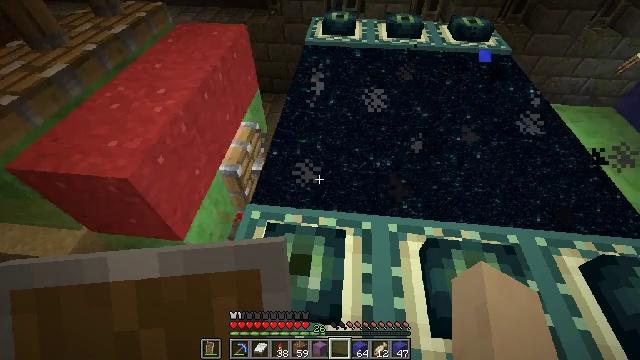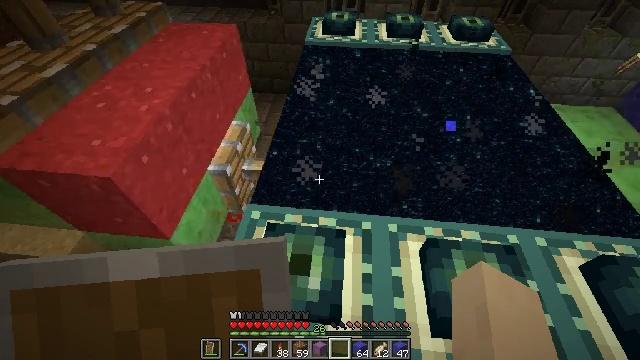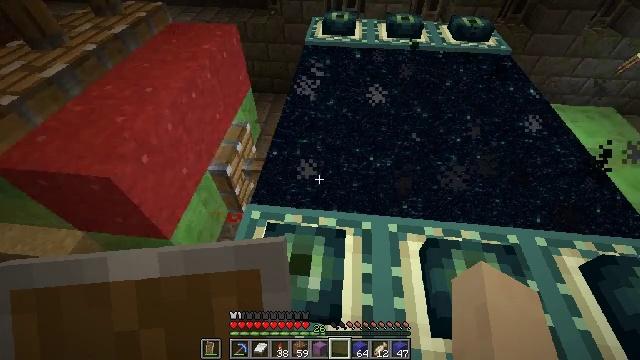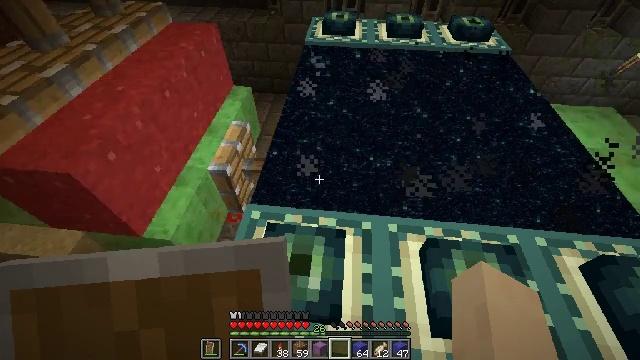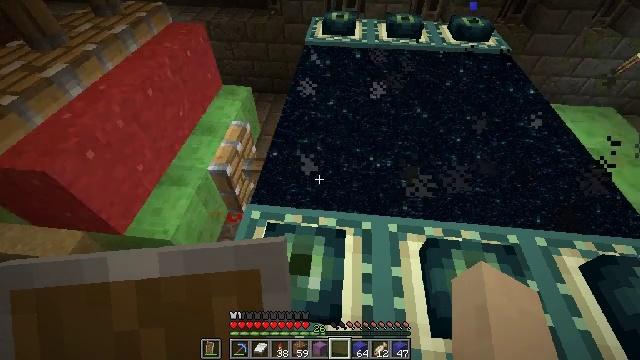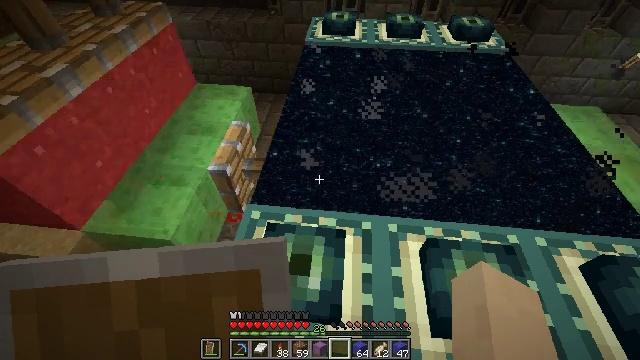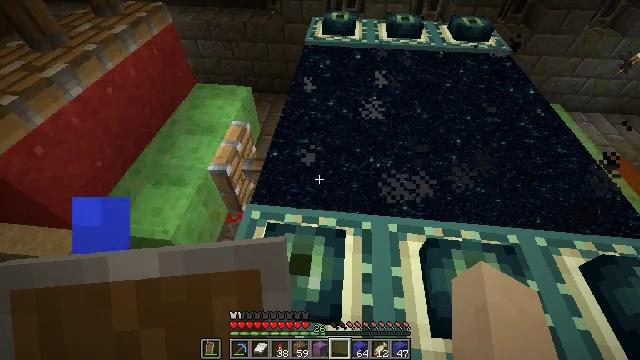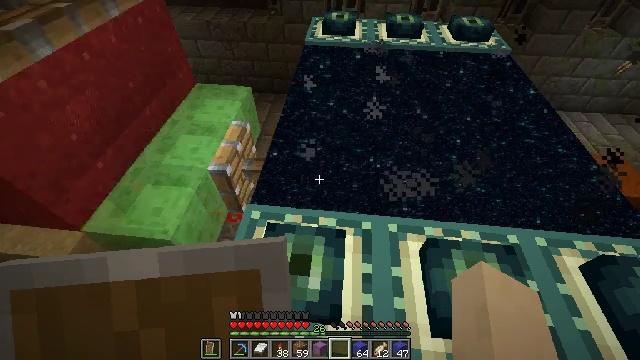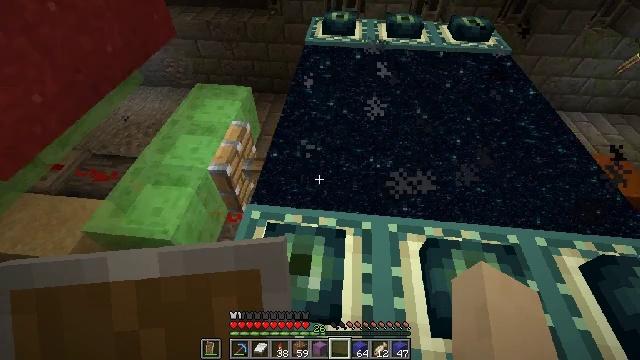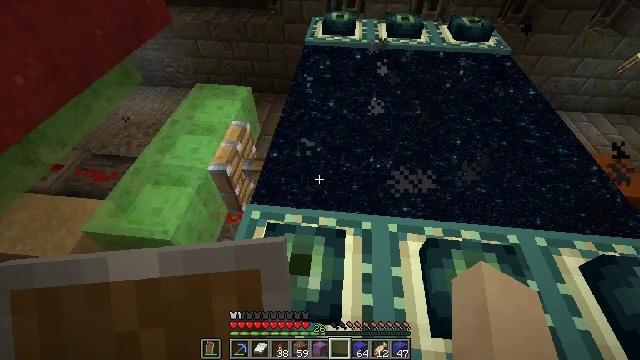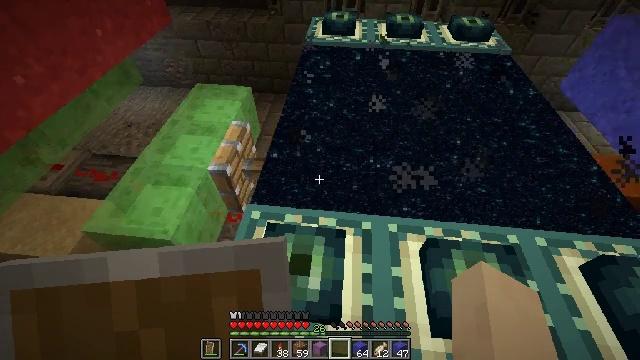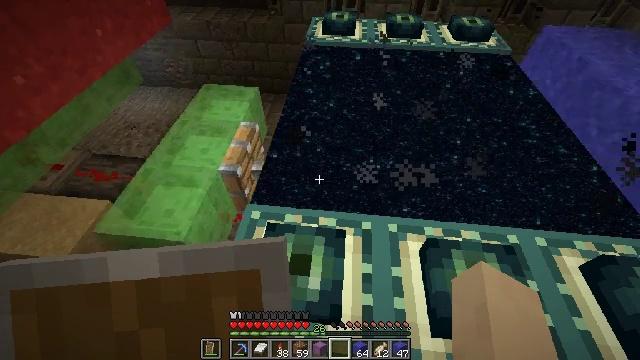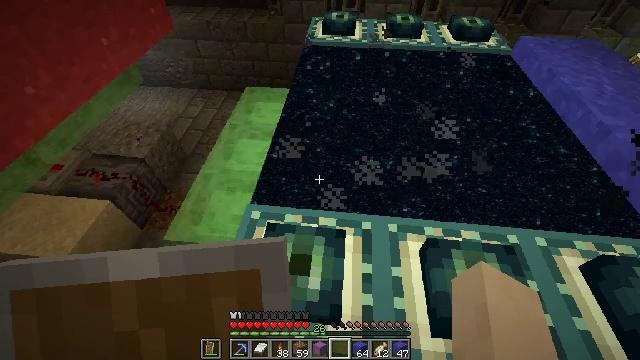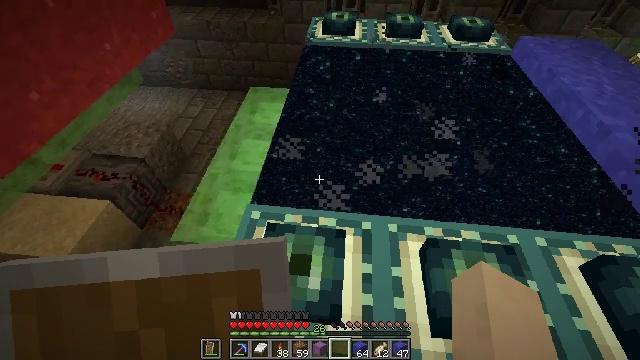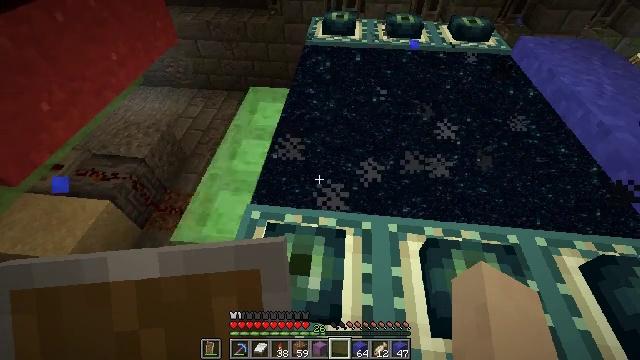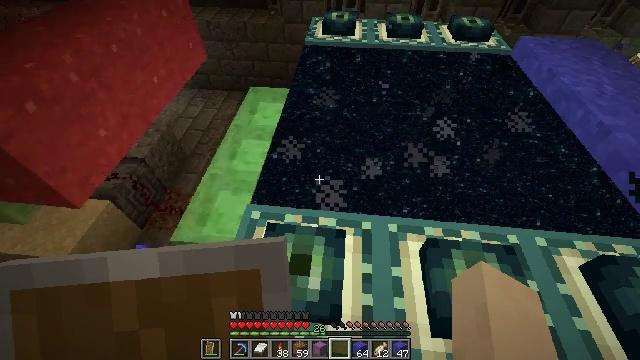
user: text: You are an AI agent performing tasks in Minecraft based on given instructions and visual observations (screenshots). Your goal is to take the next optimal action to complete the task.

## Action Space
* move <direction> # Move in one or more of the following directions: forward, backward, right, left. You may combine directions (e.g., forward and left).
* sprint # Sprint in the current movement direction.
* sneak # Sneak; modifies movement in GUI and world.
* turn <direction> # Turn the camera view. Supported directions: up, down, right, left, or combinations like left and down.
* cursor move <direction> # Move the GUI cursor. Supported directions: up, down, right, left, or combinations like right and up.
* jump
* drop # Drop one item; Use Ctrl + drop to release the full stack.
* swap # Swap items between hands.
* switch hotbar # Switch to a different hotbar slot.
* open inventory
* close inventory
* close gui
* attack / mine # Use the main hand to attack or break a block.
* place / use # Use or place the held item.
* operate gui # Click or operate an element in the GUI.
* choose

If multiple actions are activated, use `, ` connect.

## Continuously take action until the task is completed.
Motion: motion action
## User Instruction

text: Dig up the red concrete powder block.
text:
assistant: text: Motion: no_op
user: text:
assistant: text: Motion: no_op
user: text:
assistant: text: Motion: no_op
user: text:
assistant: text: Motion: no_op
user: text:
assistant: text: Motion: no_op
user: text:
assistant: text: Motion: no_op
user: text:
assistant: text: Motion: no_op
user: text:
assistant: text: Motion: no_op
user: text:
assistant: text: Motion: no_op
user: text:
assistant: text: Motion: no_op
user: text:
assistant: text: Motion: no_op
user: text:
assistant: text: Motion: no_op
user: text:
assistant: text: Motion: no_op
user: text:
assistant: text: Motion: no_op
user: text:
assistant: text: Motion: no_op
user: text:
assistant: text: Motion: no_op
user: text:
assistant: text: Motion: no_op
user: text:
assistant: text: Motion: no_op
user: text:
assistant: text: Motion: no_op
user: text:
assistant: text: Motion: no_op
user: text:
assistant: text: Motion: no_op
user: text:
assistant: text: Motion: no_op
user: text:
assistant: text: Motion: no_op
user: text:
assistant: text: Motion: no_op
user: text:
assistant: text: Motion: no_op
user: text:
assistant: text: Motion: no_op
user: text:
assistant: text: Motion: no_op
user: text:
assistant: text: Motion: no_op
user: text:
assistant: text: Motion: no_op
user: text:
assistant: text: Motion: no_op